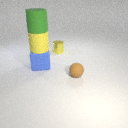
large yellow rubber cylinder below large green rubber cylinder